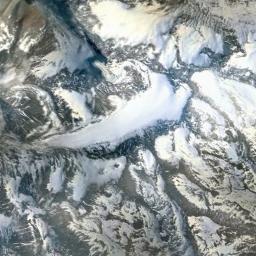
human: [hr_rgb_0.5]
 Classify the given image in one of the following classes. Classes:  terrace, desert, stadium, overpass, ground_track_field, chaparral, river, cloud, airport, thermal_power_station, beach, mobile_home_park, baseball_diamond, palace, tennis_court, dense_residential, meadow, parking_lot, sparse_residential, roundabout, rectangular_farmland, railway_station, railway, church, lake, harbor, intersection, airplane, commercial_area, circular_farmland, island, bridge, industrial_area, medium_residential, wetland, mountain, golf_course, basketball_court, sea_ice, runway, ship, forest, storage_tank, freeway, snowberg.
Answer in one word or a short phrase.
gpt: snowberg